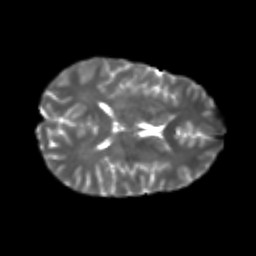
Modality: T2w
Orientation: axial
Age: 25
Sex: female
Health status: healthy
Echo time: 0.074 s